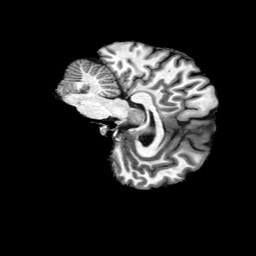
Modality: T1w
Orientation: sagittal
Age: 39
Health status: healthy
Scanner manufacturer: philips
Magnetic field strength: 3 T
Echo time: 0.003642 s